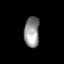
Tissue: prostate
Cell type: T cells
Senescence score: 0.2912
Nuclear area (px): 462
Mean DAPI intensity: 144.115